Current action and preconditions to check: path_clear

Your task: For each precondition in the list above, predict whether it will hold at this action.

Consider the current scene as observed from the mobile robot's camera, and analyze the predicted future states of all dynamic agents (e.g., people, animals, vehicles, or any moving entities) within the NEXT SECOND.

IMPORTANT: Only answer "very likely" if you are absolutely certain—based on strong, clear evidence—that a dynamic agent will violate the precondition in the predicted future state. Do NOT answer "very likely" for unlikely, ambiguous, or low-probability risks.

Ask yourself for each precondition: Is there a high probability, with clear and convincing evidence, that the predicted future states of any dynamic agent will interfere with the predicted future state of the currently executing action within the NEXT SECOND, causing that precondition to fail?

Assess the risk level based on these predictions. Use "likely" or "very likely" if motions create a clear risk of interference.

Use "neutral" or "improbable" if agents are nearby but their predicted paths are clearly diverging or non-conflicting.

Failure Risk Categories: "very improbable", "improbable", "neutral", "likely", "very likely"

Answer Format: Output ONLY the probability_of_failure value from these categories: "very improbable", "improbable", "neutral", "likely", "very likely"

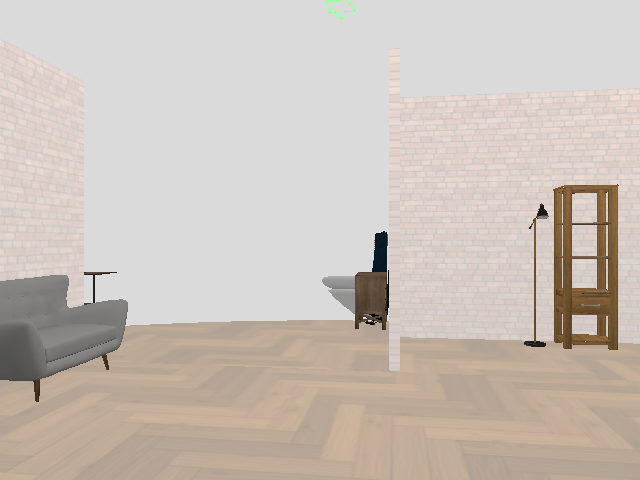

Answer: very improbable